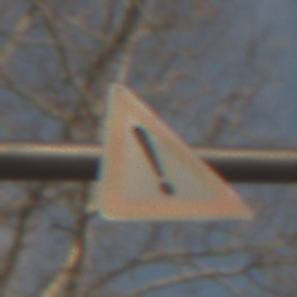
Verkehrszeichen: Gefahrenstelle
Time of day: SunriseSunset
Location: Outdoor (Nature)
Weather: PartlyCloudy
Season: NotSpecified
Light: Natural